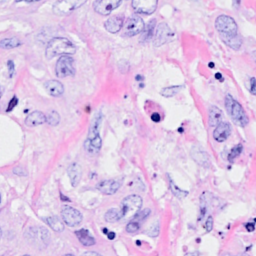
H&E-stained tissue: Breast